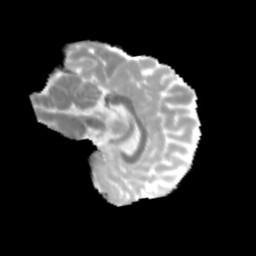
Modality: MD
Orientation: sagittal
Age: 10
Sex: female
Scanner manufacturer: siemens
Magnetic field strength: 3 T
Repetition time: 3.8 s
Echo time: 0.07 s